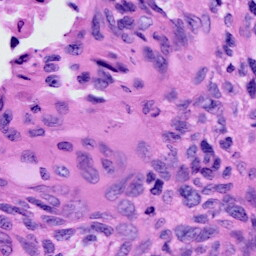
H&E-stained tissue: Cervix